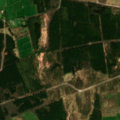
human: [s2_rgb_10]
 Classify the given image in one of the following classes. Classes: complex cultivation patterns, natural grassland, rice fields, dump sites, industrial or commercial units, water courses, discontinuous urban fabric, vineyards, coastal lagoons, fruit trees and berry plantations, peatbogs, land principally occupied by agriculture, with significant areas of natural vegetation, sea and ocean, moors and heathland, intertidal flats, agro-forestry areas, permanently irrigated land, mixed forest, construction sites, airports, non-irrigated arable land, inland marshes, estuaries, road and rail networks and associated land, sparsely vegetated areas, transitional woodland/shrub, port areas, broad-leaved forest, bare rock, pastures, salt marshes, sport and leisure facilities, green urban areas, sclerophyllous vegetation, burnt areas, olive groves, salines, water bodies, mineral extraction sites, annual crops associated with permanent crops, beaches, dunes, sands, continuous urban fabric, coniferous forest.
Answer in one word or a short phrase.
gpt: pastures, coniferous forest, transitional woodland/shrub